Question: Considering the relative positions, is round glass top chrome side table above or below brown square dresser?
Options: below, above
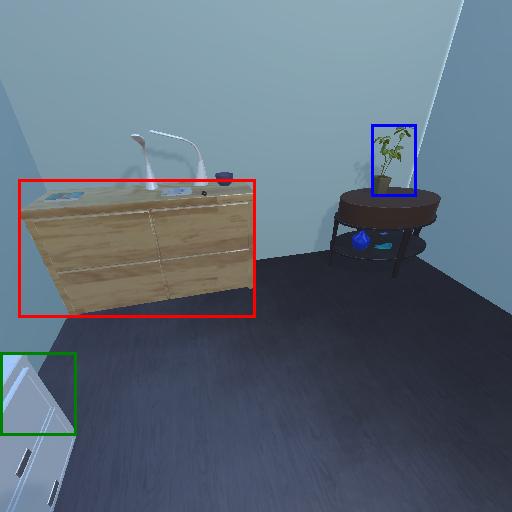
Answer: below